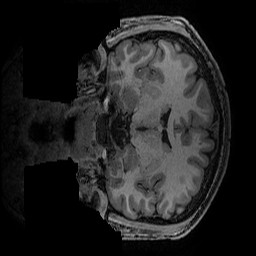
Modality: T1w
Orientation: coronal
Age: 19
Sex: male
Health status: ill
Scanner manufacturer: ge
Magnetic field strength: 3 T
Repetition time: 0.007664 s
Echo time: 0.00342 s